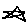
Label: star